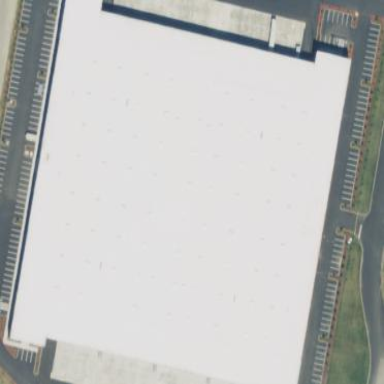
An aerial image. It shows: Industrial building.